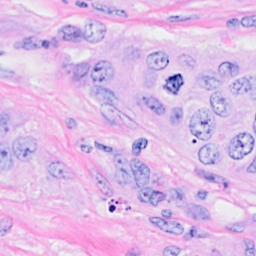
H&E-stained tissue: Breast